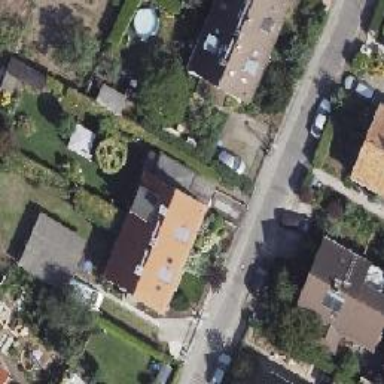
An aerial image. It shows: Semidetached house with gabled roof.